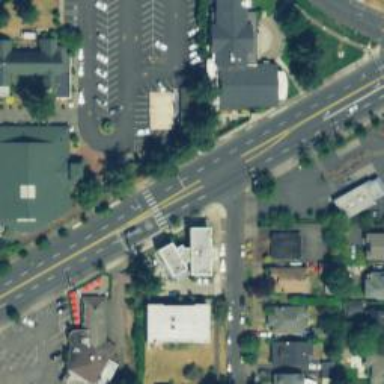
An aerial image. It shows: Solid stop line on the road.